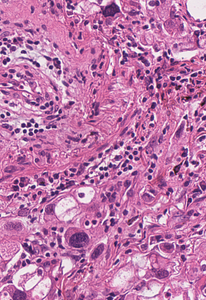
Tumor epithelial tissue: yes
Tumor-associated stroma tissue: yes
Normal tissue: no